Question: I would like to share documents on my homepage in column-view, so it feels like browsing in Marlin or Finder. How would I start out to do this with JavaScript? Possibly any JS libraries?
I do not have access to any serverside coding, though the server supports PHP5.

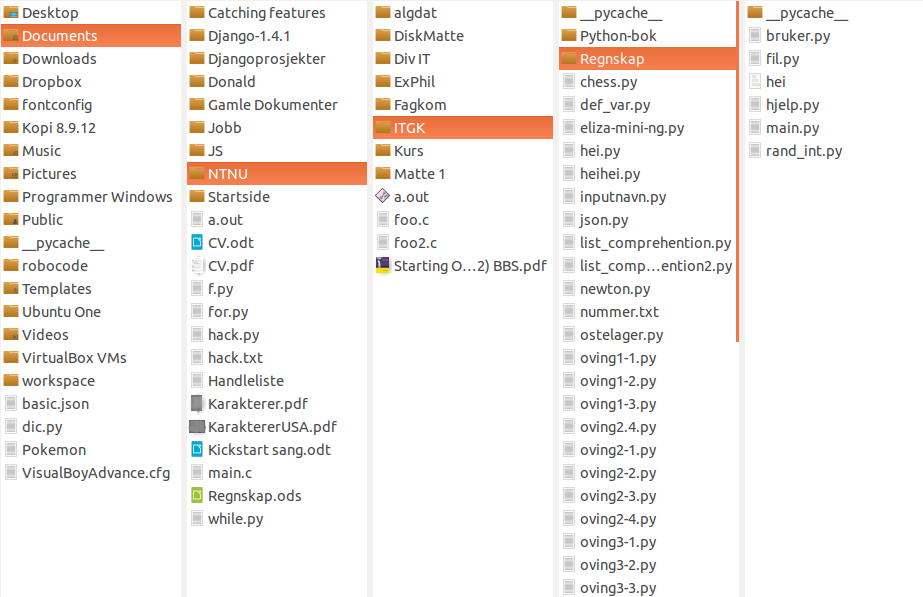
Answer: You can use UI library. Alternatives with similar UI controls are <URL>.
For example you can use the jqxMenu by jQWidgets.
The file browsing can be done using the <URL>.